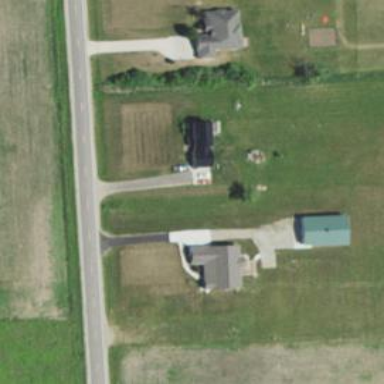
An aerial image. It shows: Driveway leading to service road.